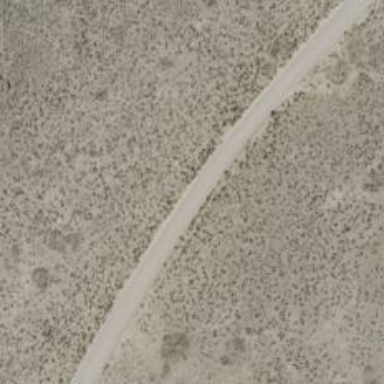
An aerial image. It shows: Unclassified road.